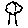
Label: tree